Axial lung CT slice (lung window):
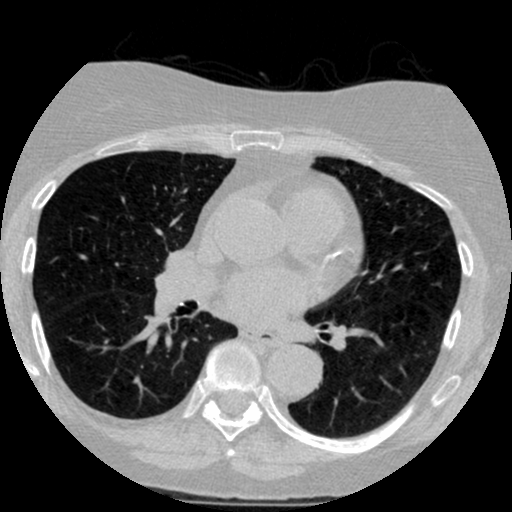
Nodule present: no